Question: I've trying to create a spreadsheet with a freeze pane for the first 5 row. I've got it creating an excel spreadsheet but for some reason my freeze pane only freezes the first 2 rows and first 2 columns.
'''
With objExcelAssist.worksheet
Dim xlApp As Object
Set xlApp = objExcelAssist.Application
xlApp.ActiveWindow.FreezePanes = True
End With
'''
I've tried doing:
'''
Dim rv As Object
Dim rng As Object
Set rng = rv.Range(rv.Cells(4, 2), rv.Cells(4, 2))
rng.select
rv.Application.ActiveWindow.FreezePanes = True
'''
But I get the error: 'Object variable or With block variable not set'
Any help on how I can get my Excel document to freeze the first top 5 rows would be great.
Thanks
---- Edit ----
'''
With objExcelAssist.worksheet
Range("A6").Select
ActiveWindow.FreezePanes = True
.Rows(1).RowHeight = 21
.columns(1).ColumnWidth = 11
.Rows(objExcelReport.firstDataRow - 1).Autofilter
End With
'''
I got this now with 'Range'

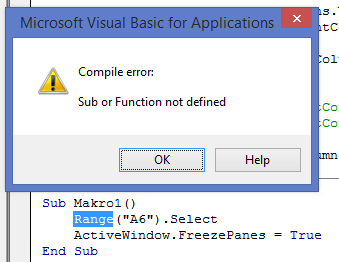
Answer: Adding a '.' in front of 'Range' should fix it.
My guess is that your function is in an Access VBA module and not in an Excel one, and VBA doesn't have a default object for the range property.
Since you are in a 'With <a WorkSheet object>' block, any property without the reference object, that is any '.<property name>' refers to that WorkSheet.